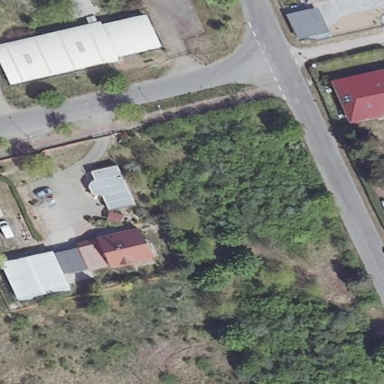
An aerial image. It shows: Residential area enclosed by fence.